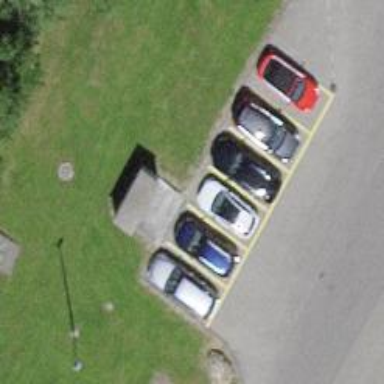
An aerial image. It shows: Parking area.